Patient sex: M
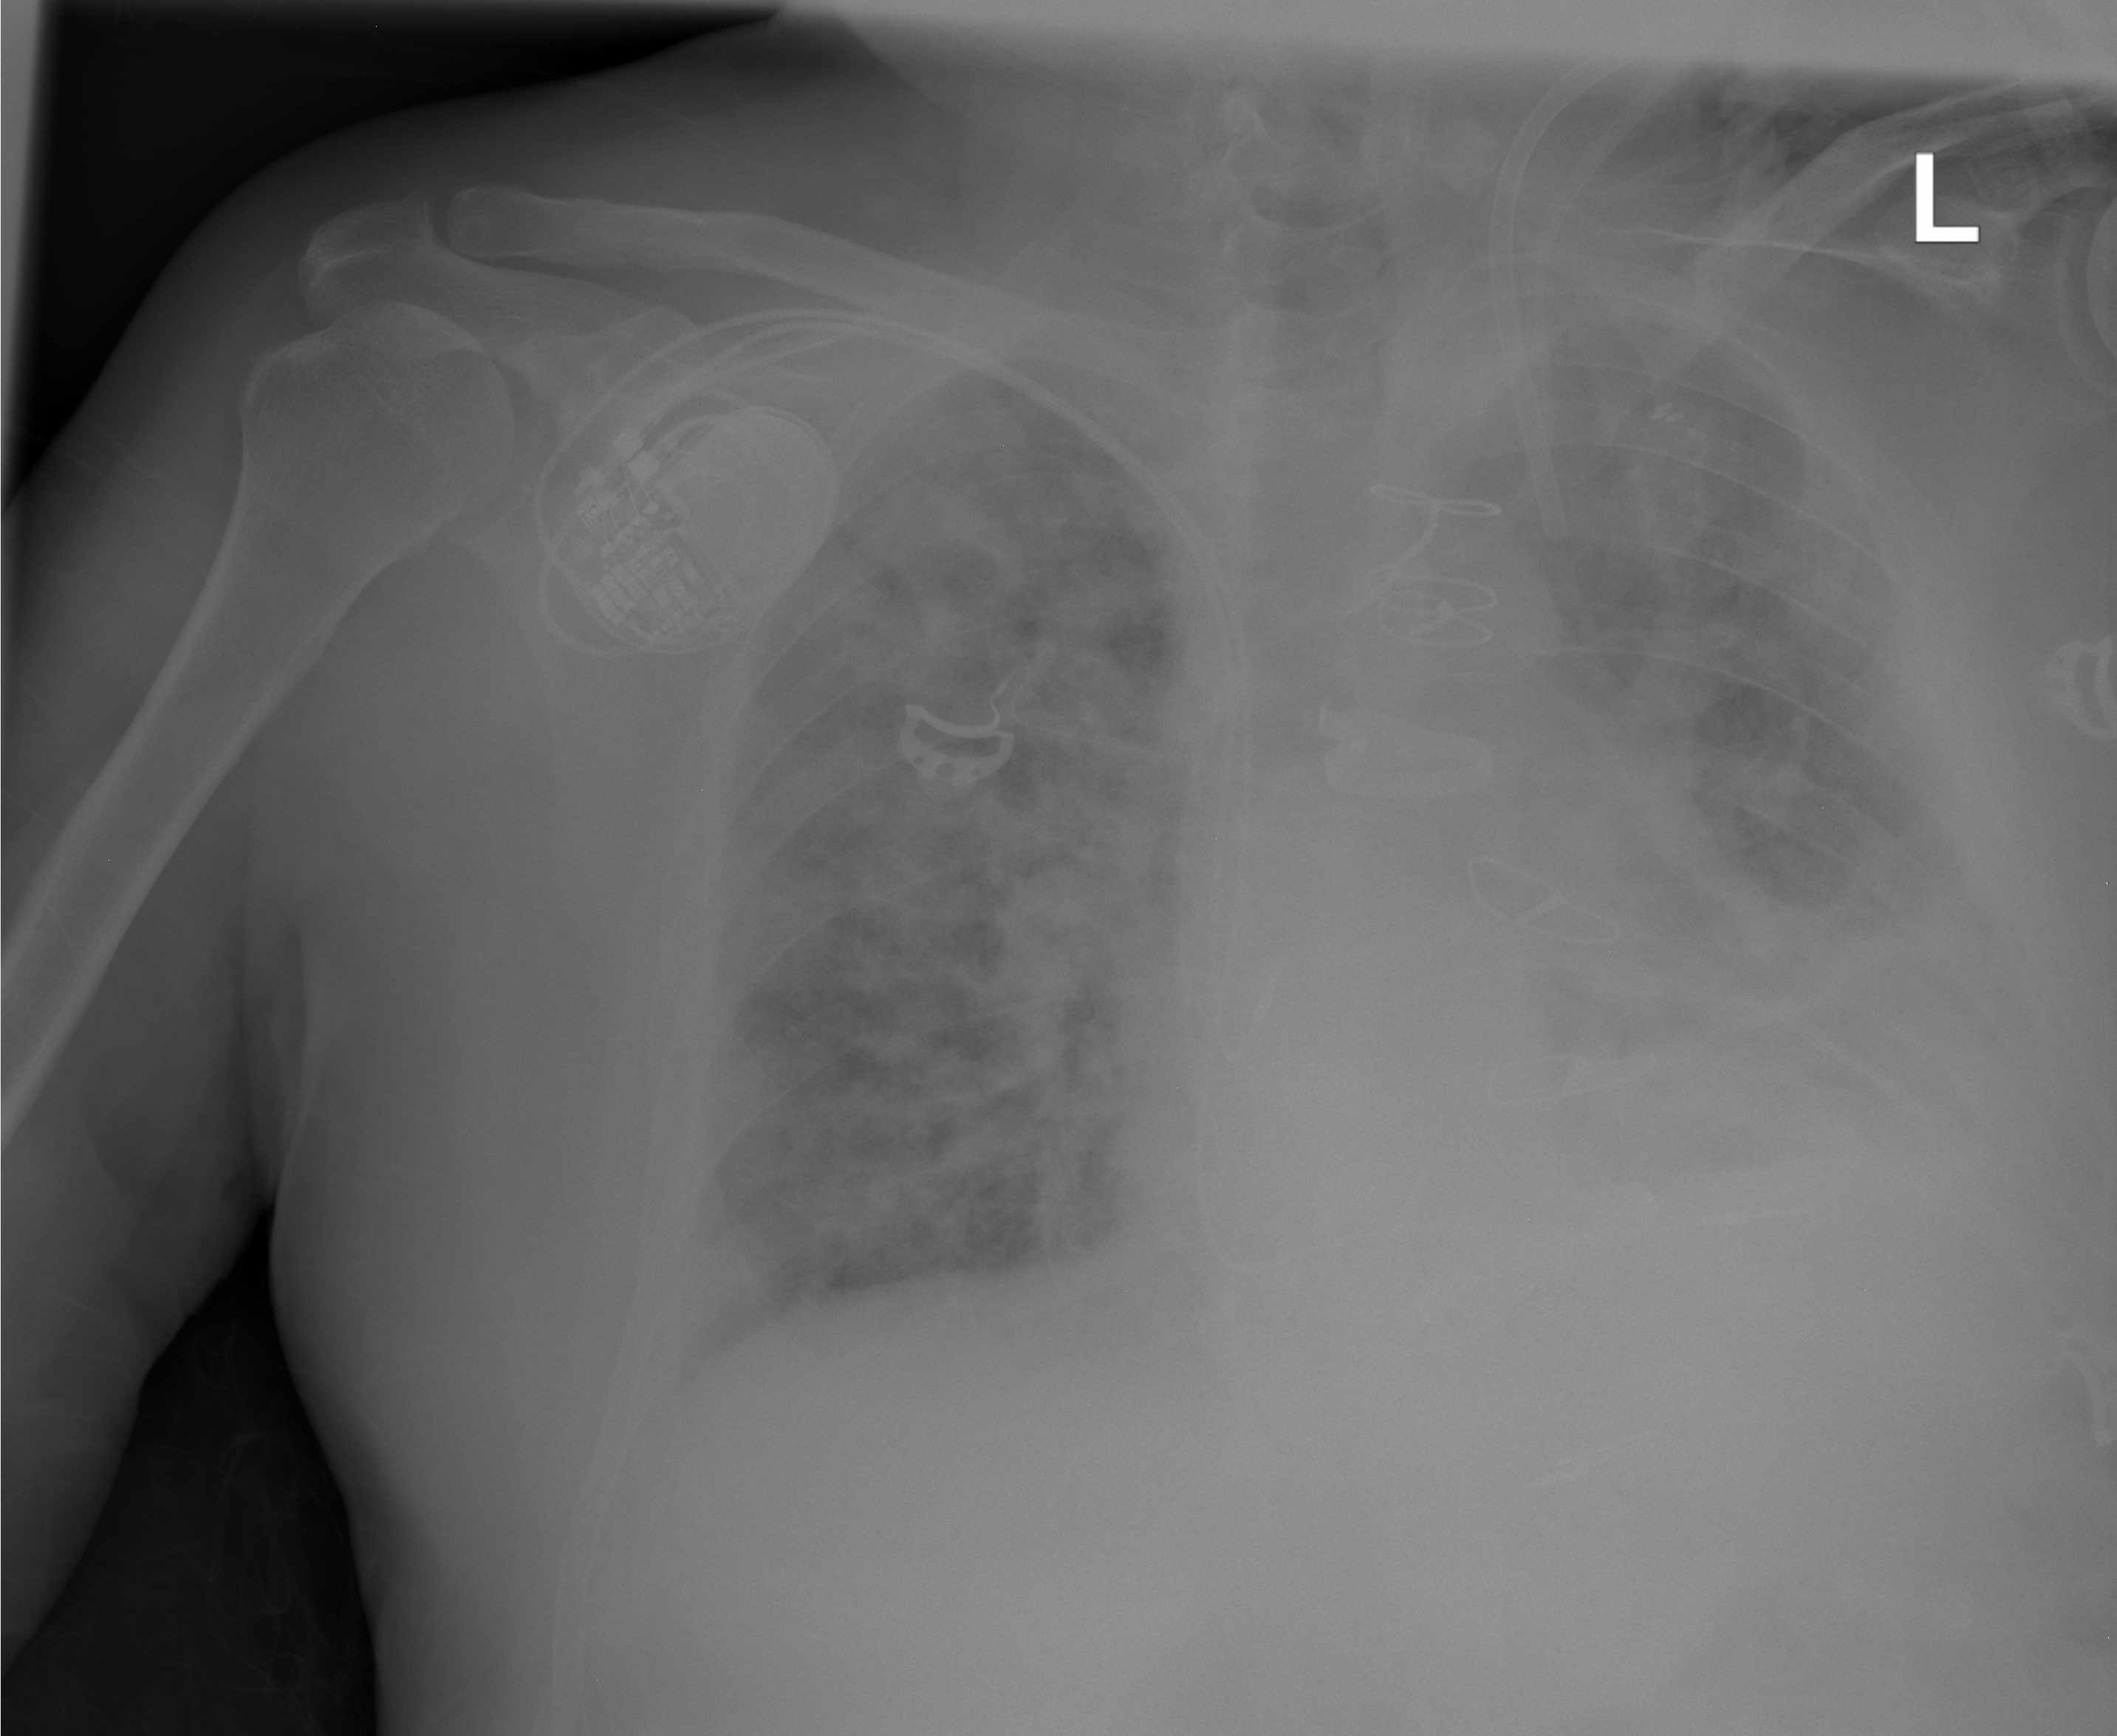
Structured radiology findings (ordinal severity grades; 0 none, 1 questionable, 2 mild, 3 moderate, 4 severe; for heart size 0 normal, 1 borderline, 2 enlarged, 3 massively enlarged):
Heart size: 0
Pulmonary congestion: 3
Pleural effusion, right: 1
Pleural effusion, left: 2
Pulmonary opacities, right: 3
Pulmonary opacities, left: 3
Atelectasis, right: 0
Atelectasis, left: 2